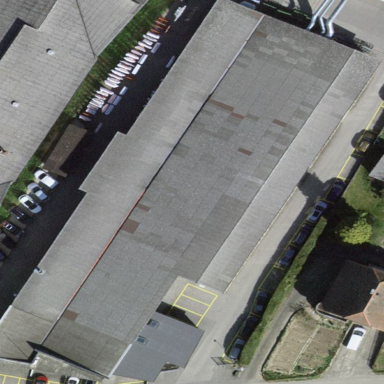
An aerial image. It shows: Industrial building.